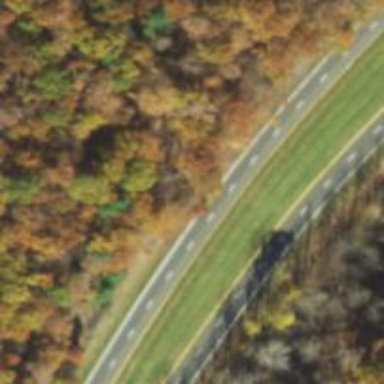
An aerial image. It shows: Expressway with asphalt surface classified as trunk highway.